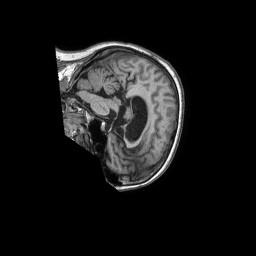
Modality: T1w
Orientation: sagittal
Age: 63
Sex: female
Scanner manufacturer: philips
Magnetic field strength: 1.5 T
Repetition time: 0.007156 s
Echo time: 0.003258 s